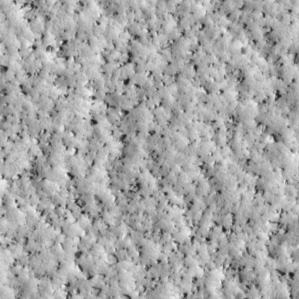
Label: non_frost